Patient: sex F, age 33
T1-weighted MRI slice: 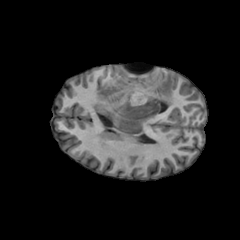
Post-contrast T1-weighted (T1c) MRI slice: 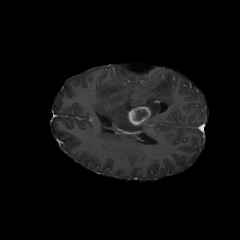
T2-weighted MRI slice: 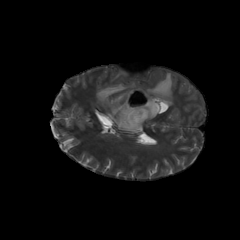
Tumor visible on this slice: yes
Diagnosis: Glioblastoma, IDH-wildtype
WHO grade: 4